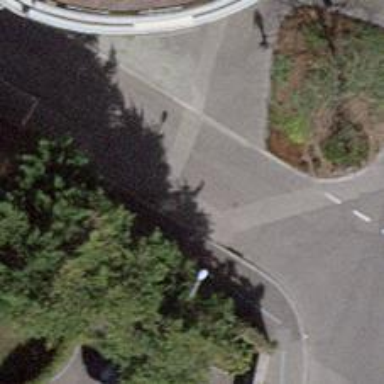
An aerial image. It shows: Uncontrolled crossing on the road.